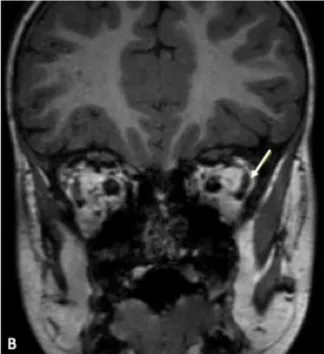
(B) Coronal plane of cranial MRI in native T1 sequence illustrating relative atrophy of the lateral rectus muscle (white arrow) in comparison to the contralateral right side.
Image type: radiology (mri)